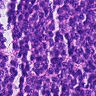
Metastatic tissue present: no